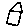
Label: house